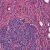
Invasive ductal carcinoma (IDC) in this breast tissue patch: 0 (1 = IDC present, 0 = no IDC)